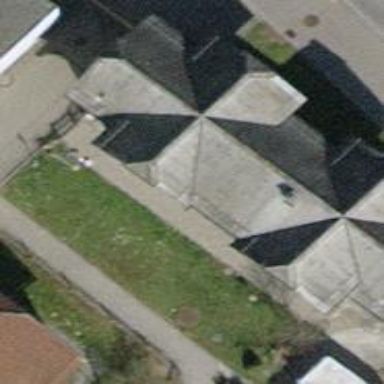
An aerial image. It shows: Terrace building.